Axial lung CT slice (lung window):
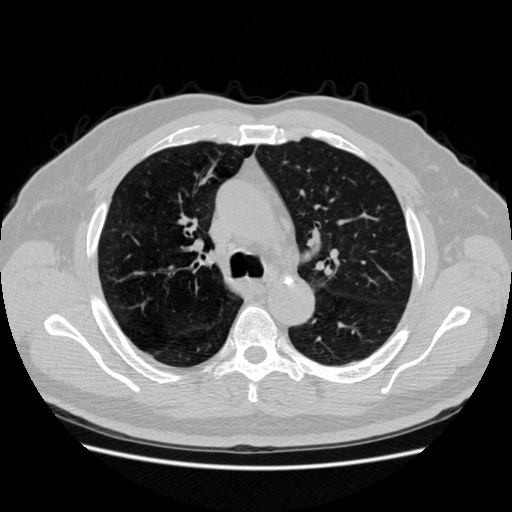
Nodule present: no